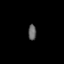
Tissue: lung
Cell type: Endothelial cells
Senescence score: 0.6033
Nuclear area (px): 127
Mean DAPI intensity: 96.386